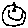
Label: smiley face